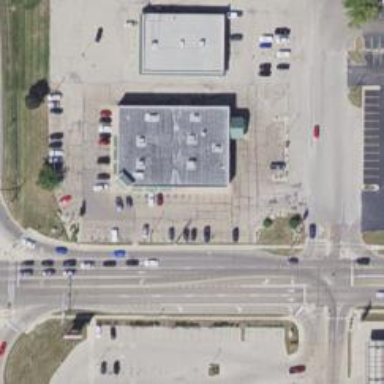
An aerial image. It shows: Pharmacy providing healthcare services.